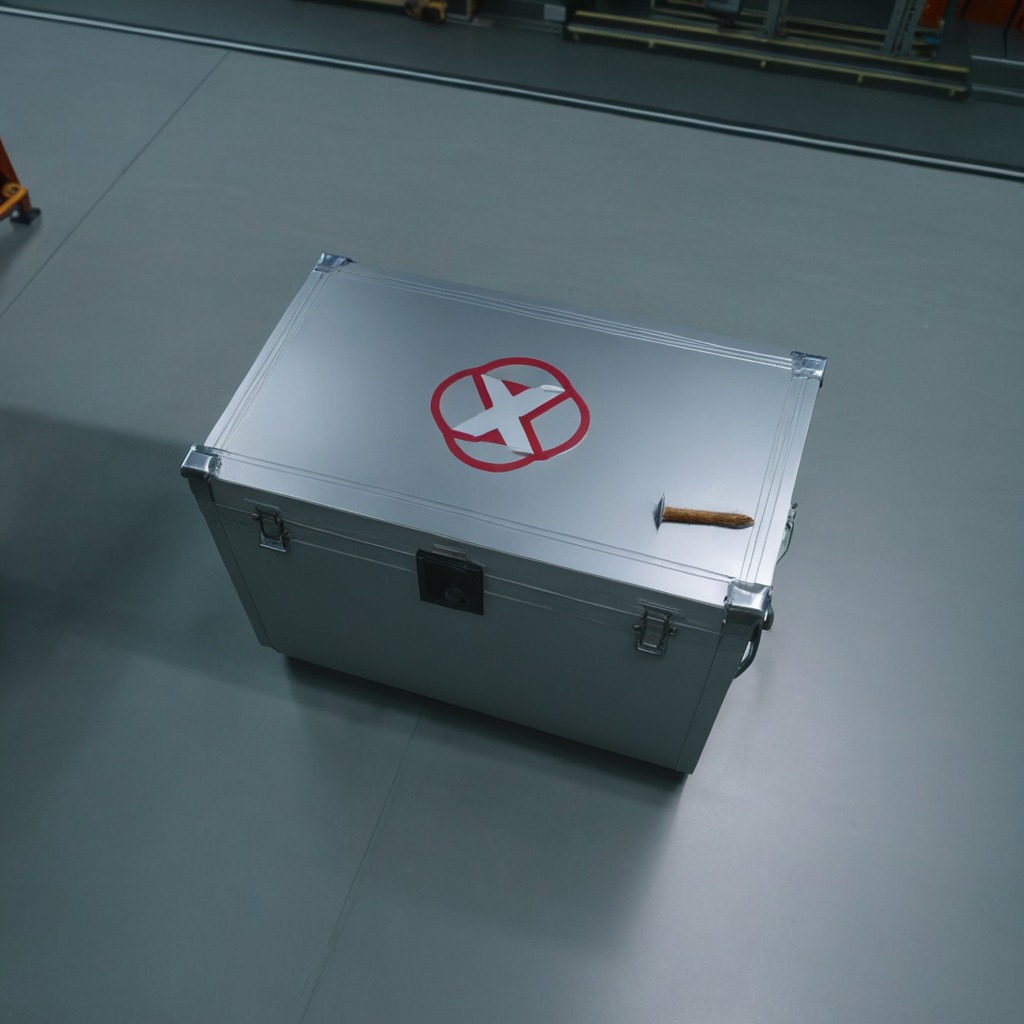
An iron nail is lying on the surface of the toolbox.